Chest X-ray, PA view. Patient: 62 years old, sex M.
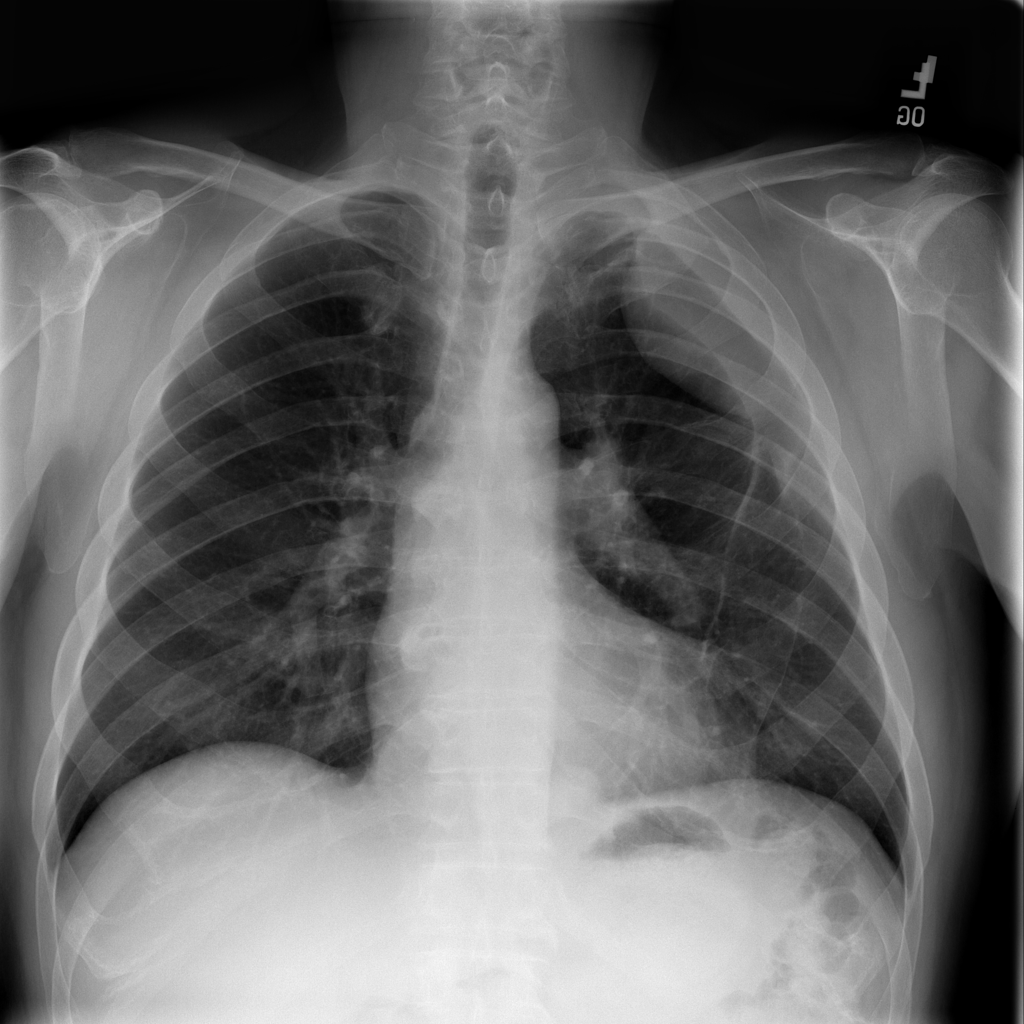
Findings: Mass